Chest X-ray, AP view. Patient: 32 years old, sex F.
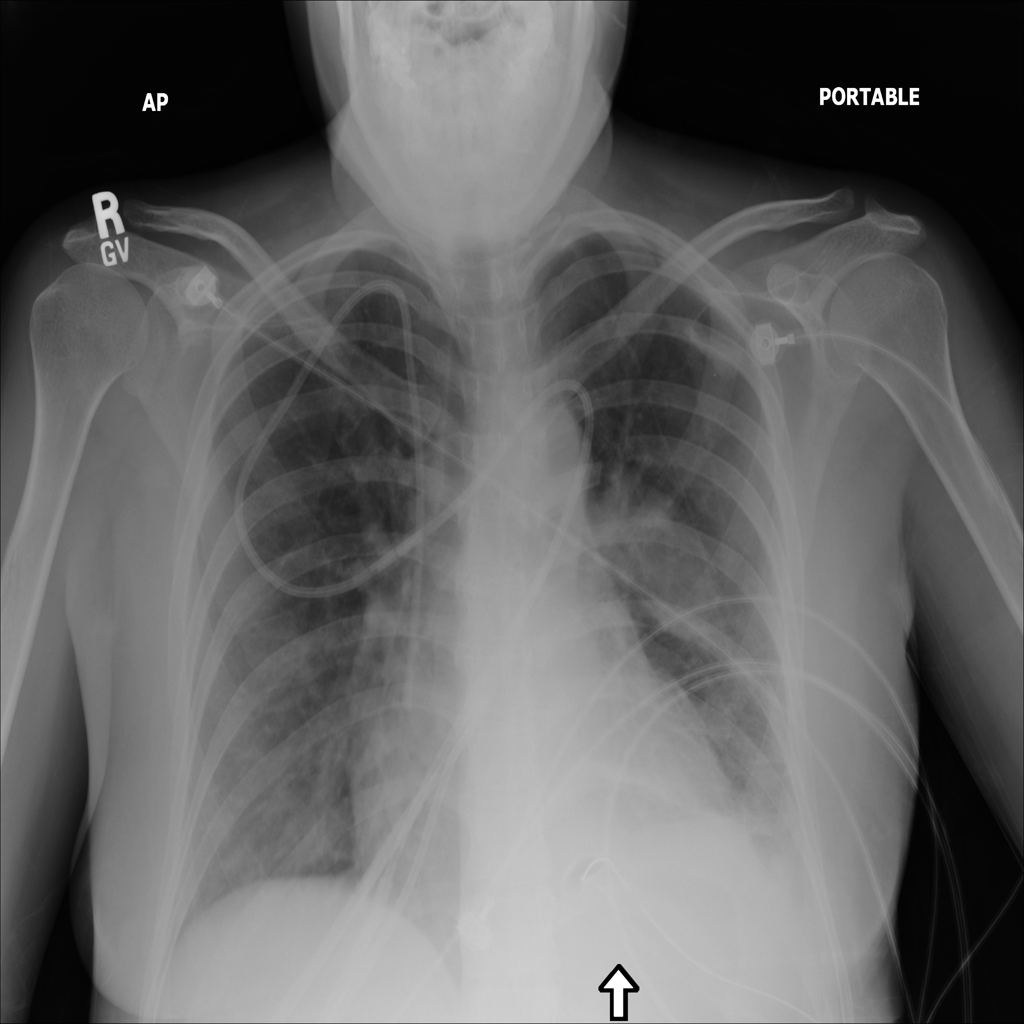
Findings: Mass, Pneumonia